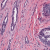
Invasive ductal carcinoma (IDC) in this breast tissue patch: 1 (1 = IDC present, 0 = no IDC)